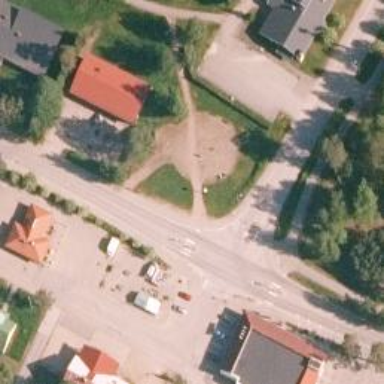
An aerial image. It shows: Crossing on the cycleway marked as zebra crossing.